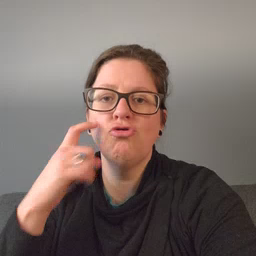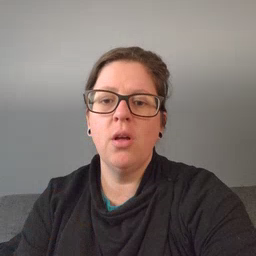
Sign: cry